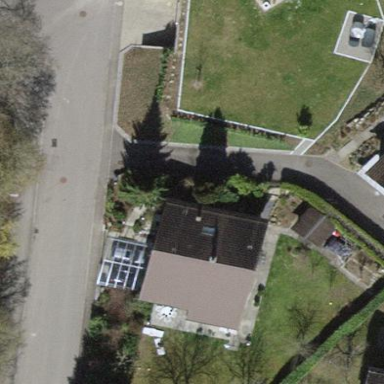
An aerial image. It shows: Detached building with gabled tile roof.